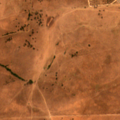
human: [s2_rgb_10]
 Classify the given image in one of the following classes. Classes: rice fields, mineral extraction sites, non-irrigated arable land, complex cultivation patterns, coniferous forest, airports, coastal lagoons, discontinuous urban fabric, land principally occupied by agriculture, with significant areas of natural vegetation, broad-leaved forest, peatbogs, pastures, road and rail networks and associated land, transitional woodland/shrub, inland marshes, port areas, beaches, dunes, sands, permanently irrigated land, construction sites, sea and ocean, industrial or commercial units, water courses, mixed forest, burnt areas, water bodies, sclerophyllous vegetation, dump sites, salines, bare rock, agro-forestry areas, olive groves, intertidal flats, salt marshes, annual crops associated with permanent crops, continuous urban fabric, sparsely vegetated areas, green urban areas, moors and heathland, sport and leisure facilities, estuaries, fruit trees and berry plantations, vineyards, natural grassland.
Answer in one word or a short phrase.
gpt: industrial or commercial units, non-irrigated arable land, olive groves, pastures, annual crops associated with permanent crops